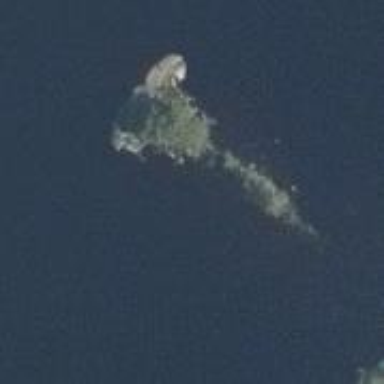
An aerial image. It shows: Islet.